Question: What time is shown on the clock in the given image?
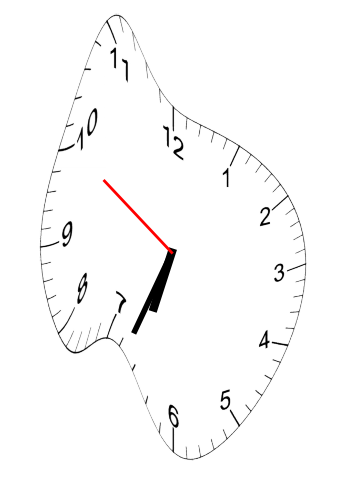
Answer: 06:33:50